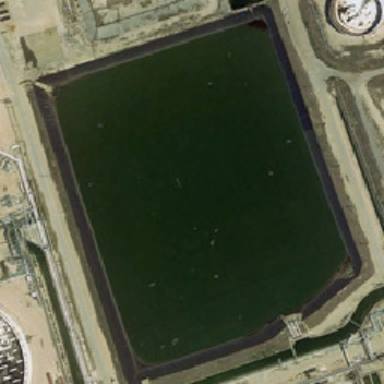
Rectangular ponds are located in factories with several storage tanks .